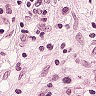
Metastatic tissue present: yes